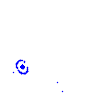
Particle: electron